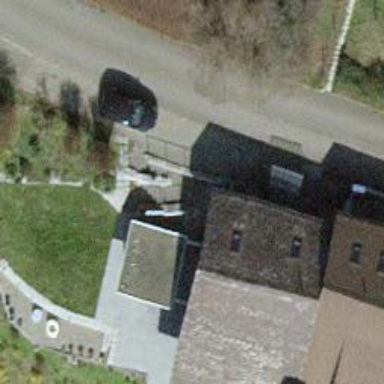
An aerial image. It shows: Semidetached house.